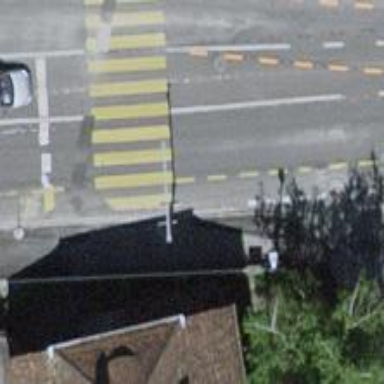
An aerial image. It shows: Kerb serving as barrier.